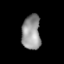
Tissue: lung
Cell type: T cells
Senescence score: 0.1969
Nuclear area (px): 634
Mean DAPI intensity: 150.139